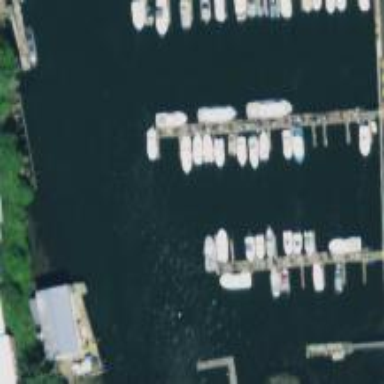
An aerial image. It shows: Man-made pier.